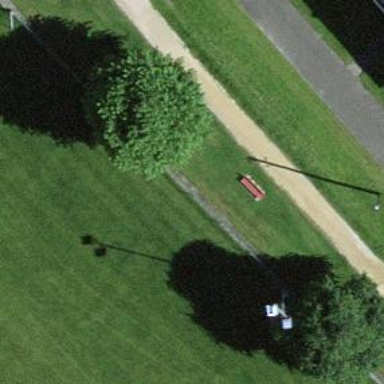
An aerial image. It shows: Red bench.